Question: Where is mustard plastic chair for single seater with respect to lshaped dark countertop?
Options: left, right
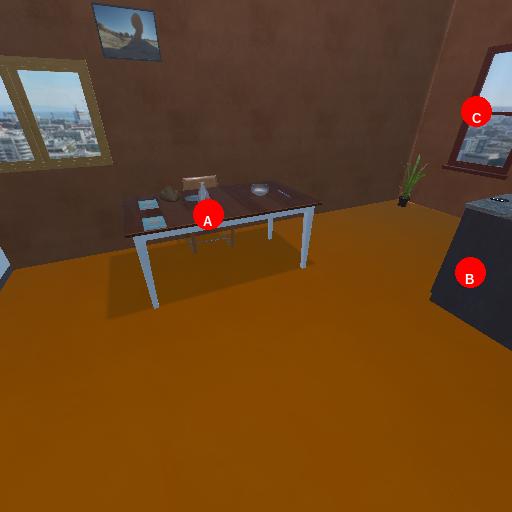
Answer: left